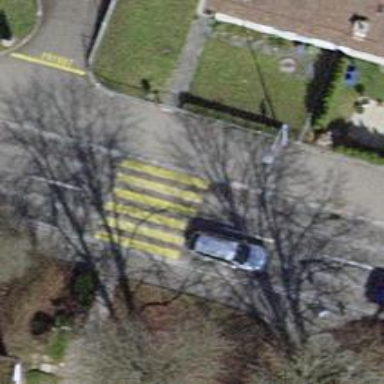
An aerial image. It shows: Uncontrolled zebra crossing on the road.